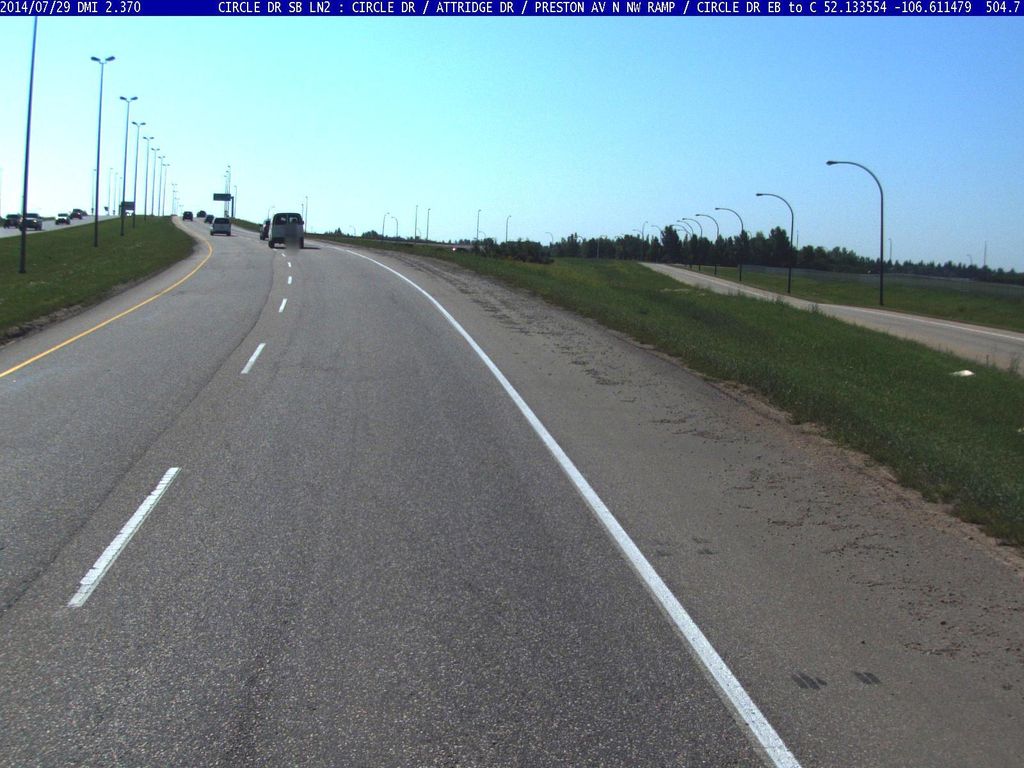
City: saskatoon